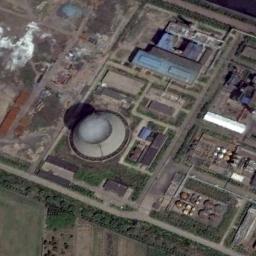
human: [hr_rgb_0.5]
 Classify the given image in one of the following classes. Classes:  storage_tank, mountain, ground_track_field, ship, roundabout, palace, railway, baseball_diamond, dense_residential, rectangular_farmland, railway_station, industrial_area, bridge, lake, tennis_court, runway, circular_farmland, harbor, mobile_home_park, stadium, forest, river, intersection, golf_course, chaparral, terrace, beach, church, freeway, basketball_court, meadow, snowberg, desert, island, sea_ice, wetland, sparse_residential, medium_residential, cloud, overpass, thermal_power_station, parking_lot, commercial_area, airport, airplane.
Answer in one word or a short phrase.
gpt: thermal_power_station